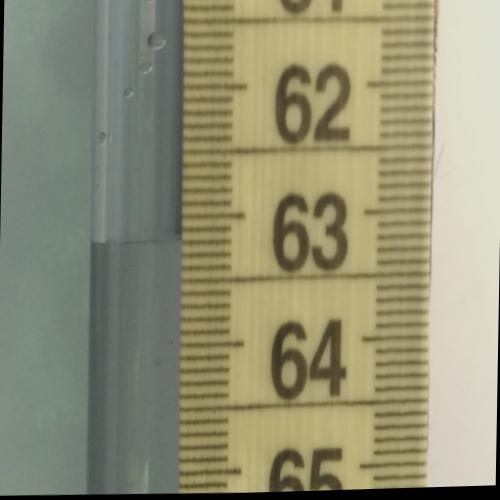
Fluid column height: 63.2 cm